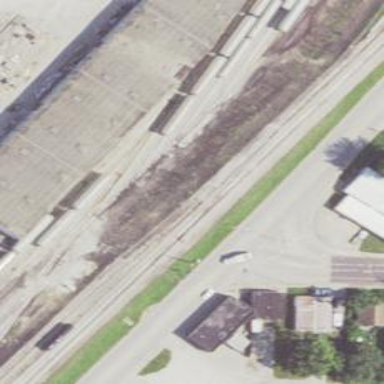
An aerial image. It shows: Railway yard in service.